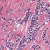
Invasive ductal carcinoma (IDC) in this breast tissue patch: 1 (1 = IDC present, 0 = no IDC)